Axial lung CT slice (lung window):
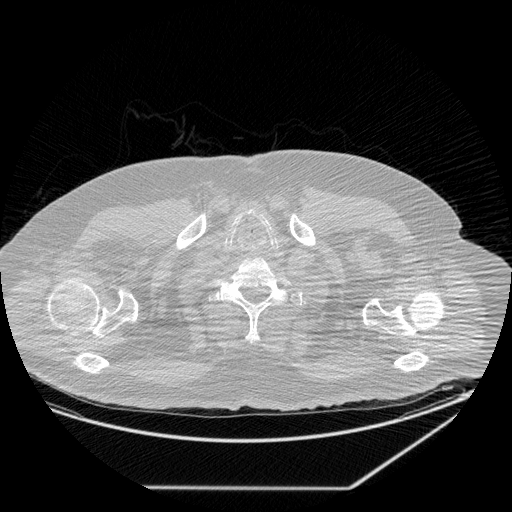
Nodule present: no